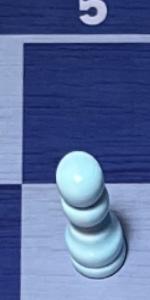
Label: Pawn_White